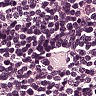
Metastatic tissue present: no